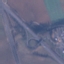
Label: Highway